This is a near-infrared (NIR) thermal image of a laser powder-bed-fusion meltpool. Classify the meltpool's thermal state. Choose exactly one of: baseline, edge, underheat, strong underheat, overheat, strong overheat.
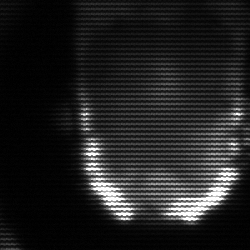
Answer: baseline